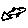
Label: fish